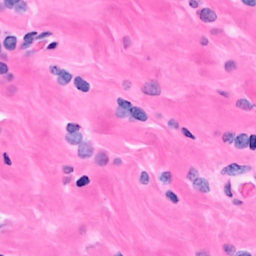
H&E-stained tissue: Breast